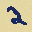
Label: 2